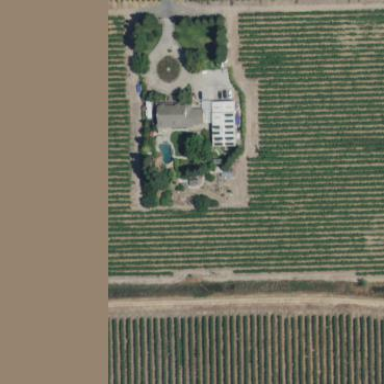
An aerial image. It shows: Vineyard growing grapes.